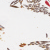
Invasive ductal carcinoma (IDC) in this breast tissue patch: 0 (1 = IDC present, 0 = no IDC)